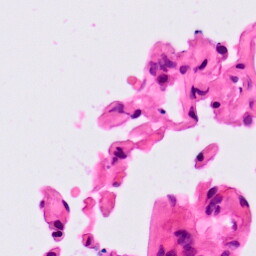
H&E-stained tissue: Lung